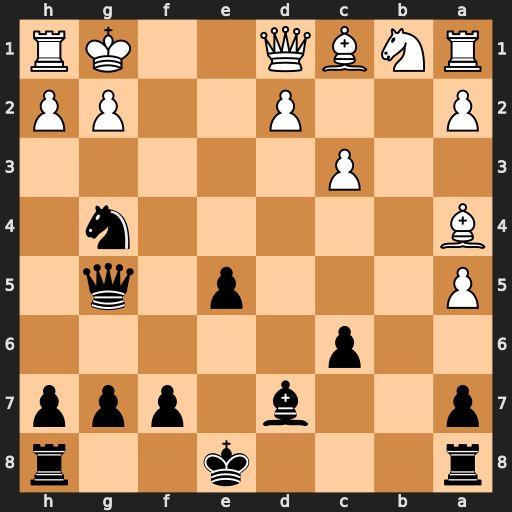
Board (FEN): r3k2r/p2b1ppp/2p5/P3p1q1/B5n1/2P5/P2P2PP/RNBQ2KR
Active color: b
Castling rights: kq
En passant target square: -
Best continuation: Qf4 Qe2 Qxa4